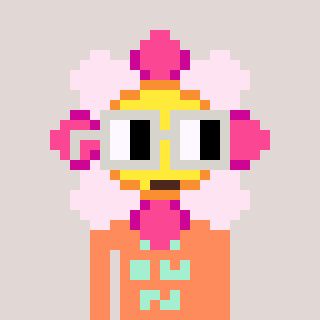
a pixel art character with square light gray glasses, a flower-shaped head and a peachy-colored body on a warm background